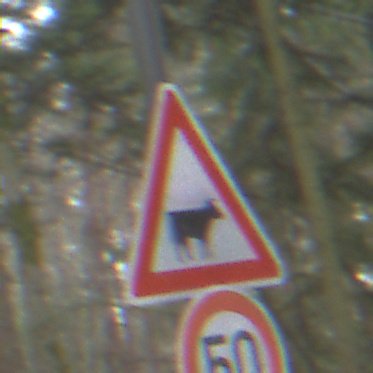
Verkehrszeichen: ViehtriebLinks
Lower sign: Geschwindigkeit50
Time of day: Midday
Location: Outdoor (Nature)
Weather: Overcast
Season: NotSpecified
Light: Natural